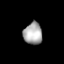
Tissue: prostate
Cell type: T cells
Senescence score: 0.6851
Nuclear area (px): 402
Mean DAPI intensity: 170.012